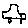
Label: car